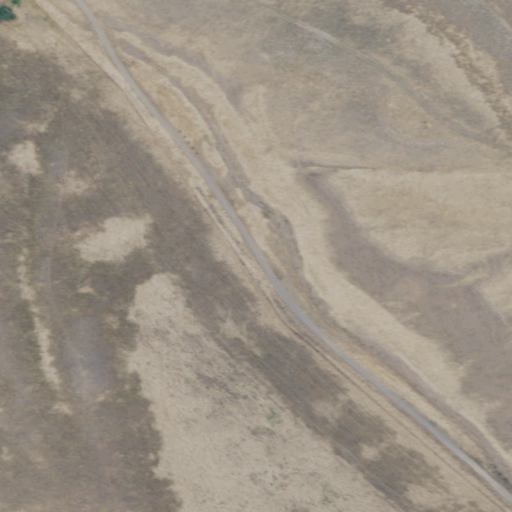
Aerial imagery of valley in Washington named Breakdown Gulch containing grassland and open development